Field crop: maize
Growth stage: 1
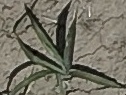
Species: sorghum